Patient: sex M, age 45
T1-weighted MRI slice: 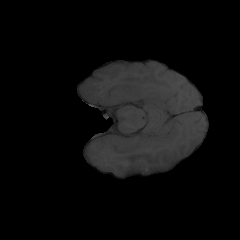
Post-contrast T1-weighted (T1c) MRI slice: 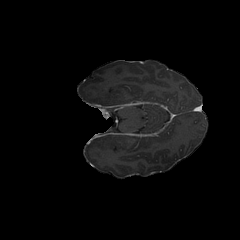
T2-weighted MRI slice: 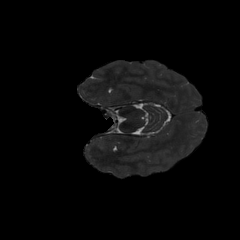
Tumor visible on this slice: no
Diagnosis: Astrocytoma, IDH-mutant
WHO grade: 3